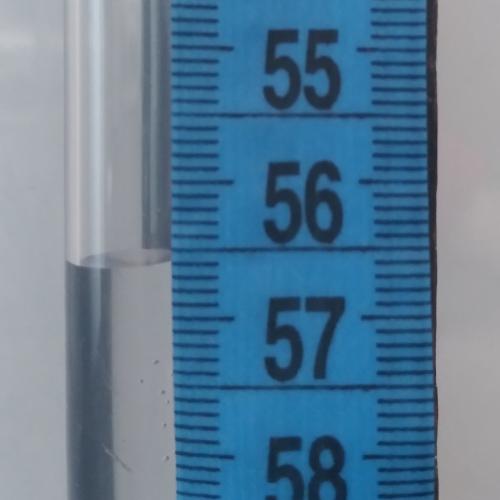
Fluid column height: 56.6 cm